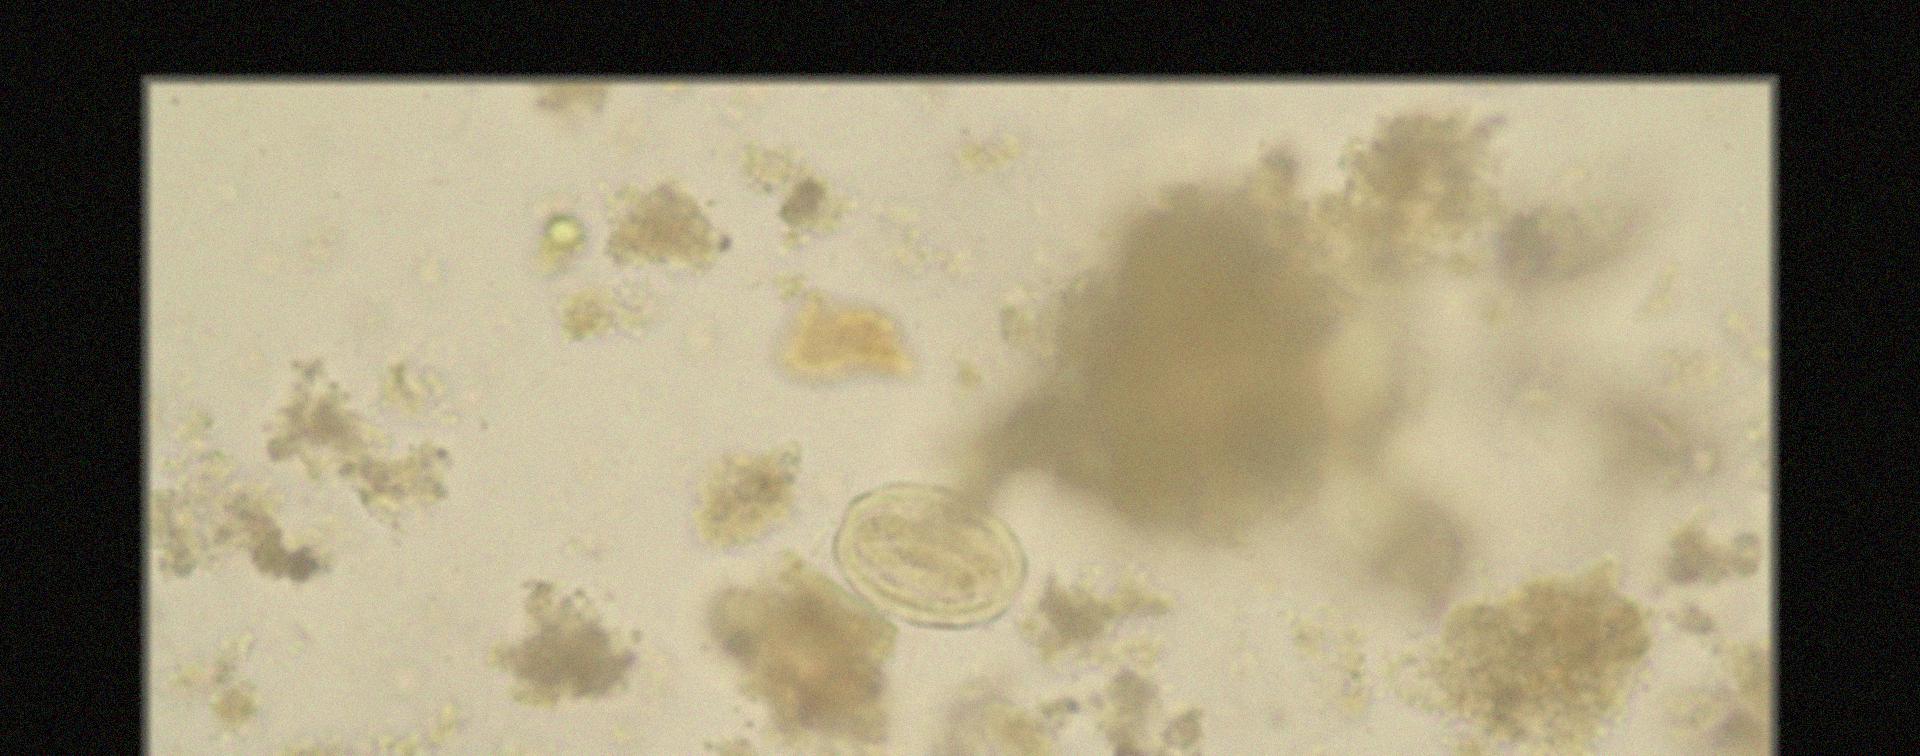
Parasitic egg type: Ascaris lumbricoides